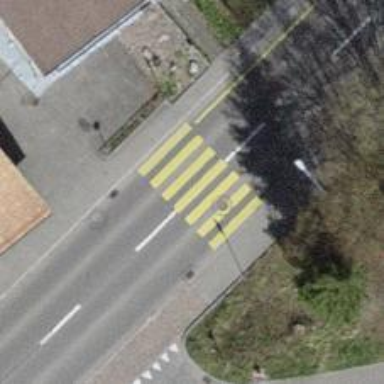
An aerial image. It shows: Pedestrian crossing with zebra markings on the footway.